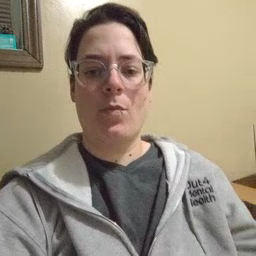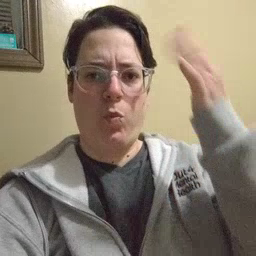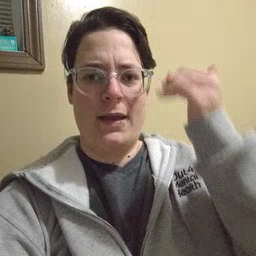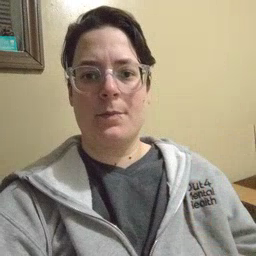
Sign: why